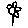
Label: flower